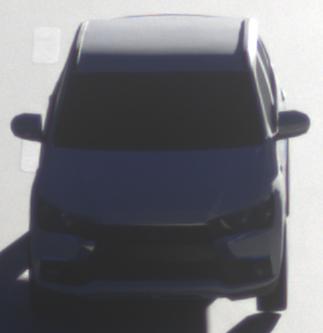
Make: Mitsubishi
Model: Outlander 2.0 Plug-In Hybrid
Detailed model: Outlander (III) Plug-In Hybrid
Model produced from: 2015/10
Model produced until: 2018/08
Doors: 5
Color: white
Road condition: dry road
Daytime: sunrise or sunset
Contrast: high contrast